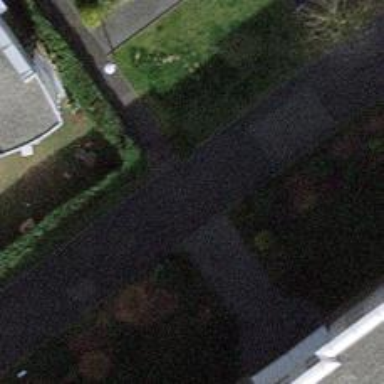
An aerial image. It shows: Pedestrian path with asphalt surface.